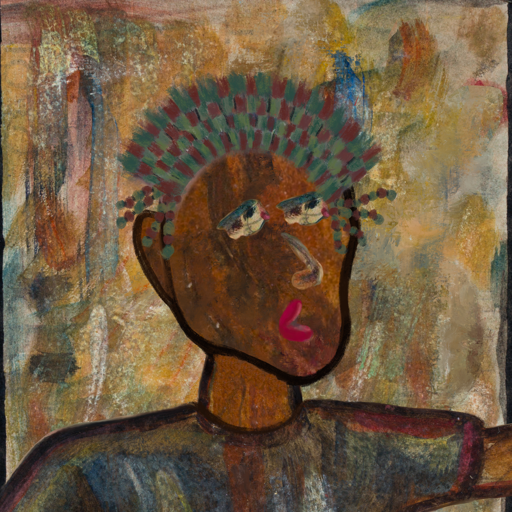
Background: Pipe, Head And Neck Side: Mosgoul, Face Side: Pipe, Bust: Mosgoul, Hair Side: Blank, Head Accessory: After_Raid_Crown, Second Necklace: Blank, Necklace: Blank, Baby: Blank